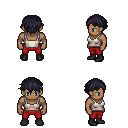
a pixel art fantasy rpg character, male body template, human, dark skin, white pirate shirt, red pants, raven short bangs hairstyle, black shoes, four views (front, back, left, right), 2x2 character sprite sheet, small pixel art, hard edges, no anti-aliasing